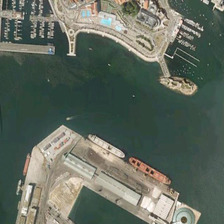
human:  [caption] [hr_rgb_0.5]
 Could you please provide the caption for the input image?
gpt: here we can see two ports with boats moored inside and sailing outside in the sea .

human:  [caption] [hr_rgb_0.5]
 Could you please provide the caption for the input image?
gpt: here we can see two ports with boats moored inside and sailing outside in the sea .

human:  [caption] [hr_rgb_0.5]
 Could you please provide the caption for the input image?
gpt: here we can see two ports with boats moored inside and sailing outside in the sea .

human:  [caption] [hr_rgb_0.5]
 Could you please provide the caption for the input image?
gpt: several rows of ships are docking in this port whose bank has buildings with red roofs .

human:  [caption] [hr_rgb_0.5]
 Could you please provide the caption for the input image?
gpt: many boats are in two port respectively while two larger boats are near a wharf .